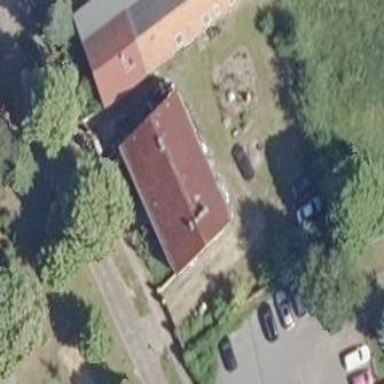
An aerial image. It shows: Building.